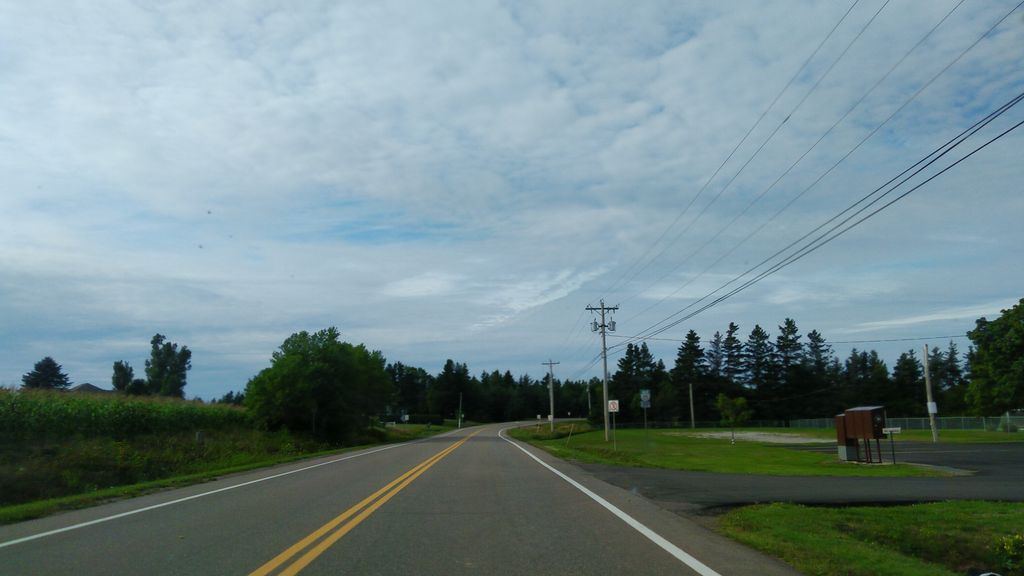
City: charlottetown